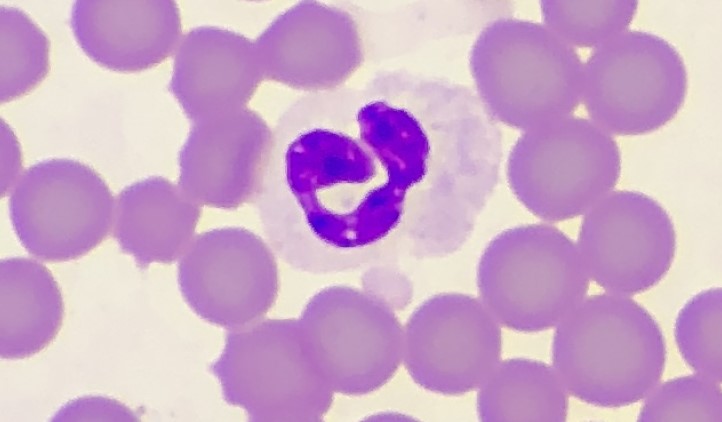
White blood cell type: Neutrophil